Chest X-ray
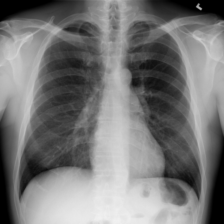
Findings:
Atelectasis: negative
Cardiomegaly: negative
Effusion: negative
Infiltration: negative
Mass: negative
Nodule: negative
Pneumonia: negative
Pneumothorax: negative
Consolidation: negative
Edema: negative
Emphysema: negative
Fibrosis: negative
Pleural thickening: negative
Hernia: negative